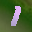
Label: 1